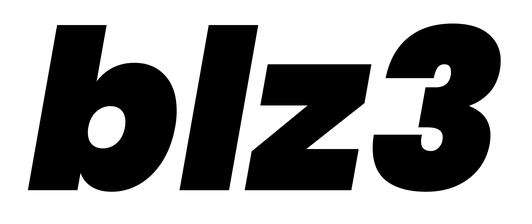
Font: Poppins-BlackItalic